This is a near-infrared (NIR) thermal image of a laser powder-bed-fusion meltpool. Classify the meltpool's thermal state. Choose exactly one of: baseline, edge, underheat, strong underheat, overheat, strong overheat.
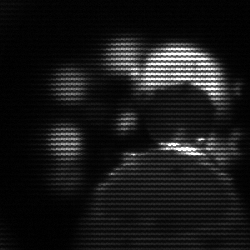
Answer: baseline